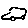
Label: car